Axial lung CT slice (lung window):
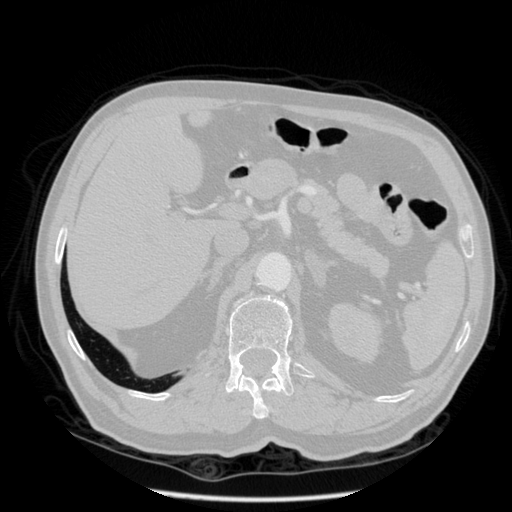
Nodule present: no